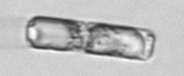
Label: Guinardia_delicatula